Question:
Above is just some test code for me to learn how to program with backbone and jqm.
Initially, I think it's always better to start running my code when the document is ready, so I wrap backbone view creation logic in the document ready function: $(function(){ }). But the page is just not showing like a mobile app.
So I tried and tried, and I found when I remove the document ready function part, the page will be displayed correctly, exactly like a mobile app.
What's wrong with document ready function here?
Please help.
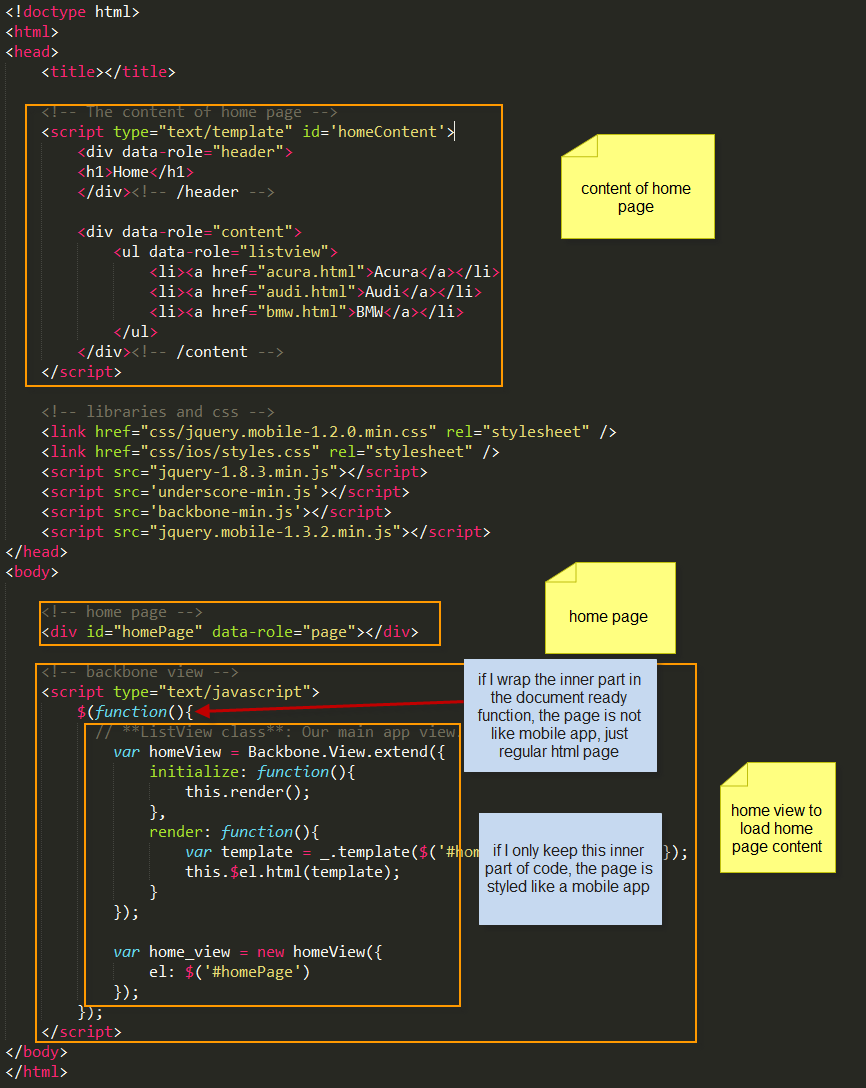
Answer: I guess that you are applying some Backbone manipulation for elements like #homepage which is trying to manipulate by JQM too. That's why you don't have any problem if you remove the document ready function. You can do this Backbone code inside JQM page event functions.
<URL>. So the other code works after the pages are rendered by JQM.